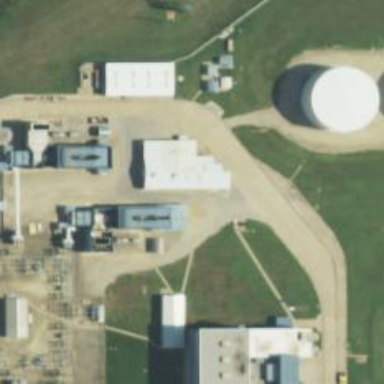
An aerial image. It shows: Gas turbine generator is in use.